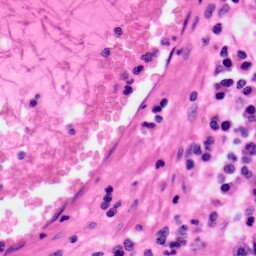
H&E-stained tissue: Colon